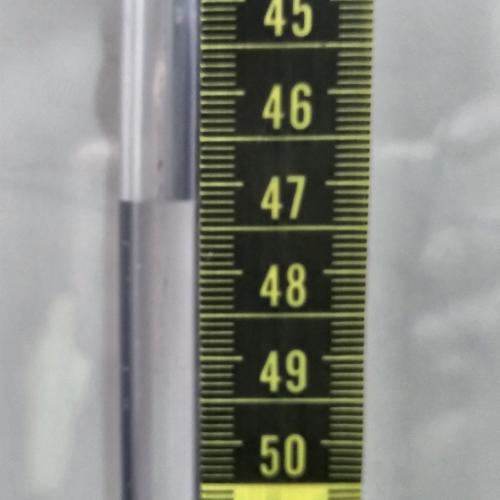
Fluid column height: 47.2 cm